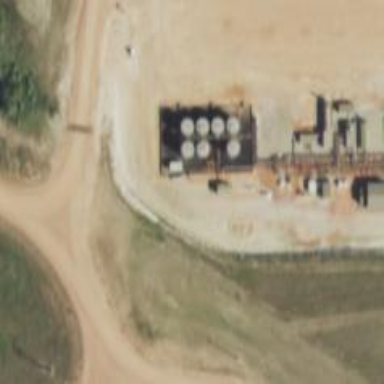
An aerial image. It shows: Storage tank that is man-made.